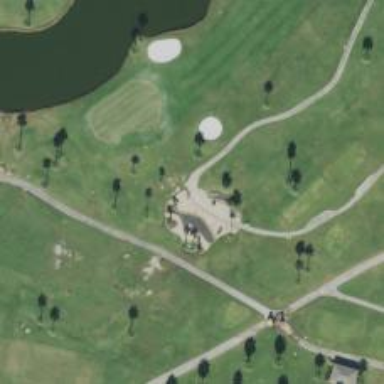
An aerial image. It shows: Pathway for golfing.